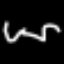
Label: squiggle